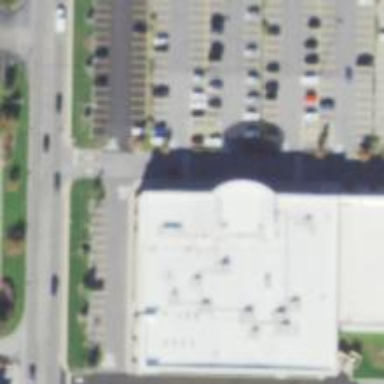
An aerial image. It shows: Fitness centre on leisure land.